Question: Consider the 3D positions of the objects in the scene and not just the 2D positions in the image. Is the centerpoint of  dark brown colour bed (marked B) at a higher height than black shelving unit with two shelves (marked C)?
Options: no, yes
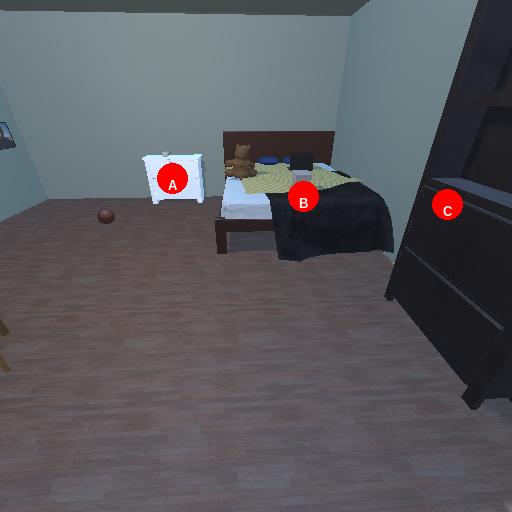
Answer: no